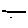
Label: line